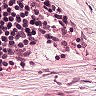
Metastatic tissue present: no